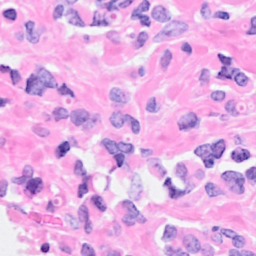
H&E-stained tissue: Breast